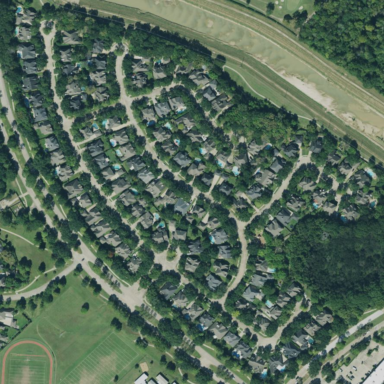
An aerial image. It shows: Residential area in neighborhood consisting of single-family homes.